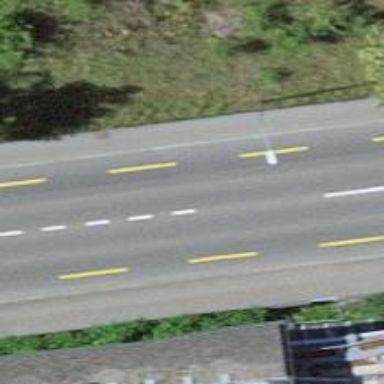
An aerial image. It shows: Uncontrolled zebra crossing with zebra markings.